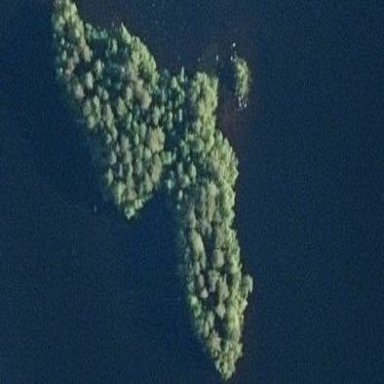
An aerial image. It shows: Image showing island.